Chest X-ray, PA view. Patient: 51 years old, sex F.
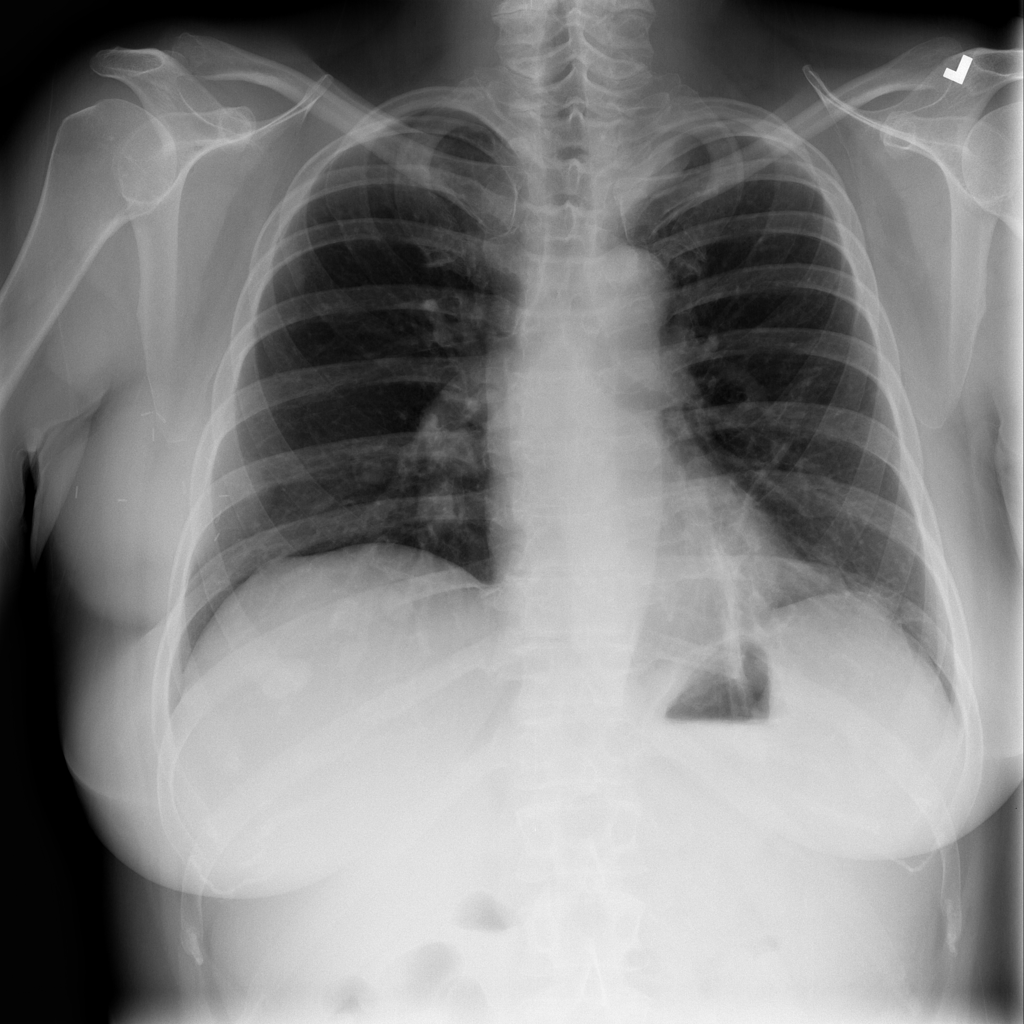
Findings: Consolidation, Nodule